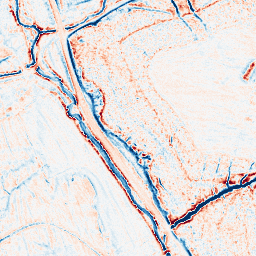
Category: edge_preserving
Decomposition family: anisotropic_diffusion
Decomposition parameters: iterations: 20
kappa: 100
gamma: 0.1
Upsampling method: bspline
Upsampling parameters: scale: 4
Upsampling scale: 4